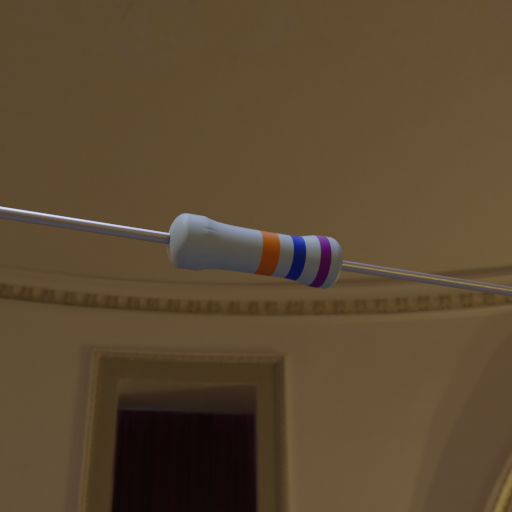
Resistor colour bands (in order): orange, blue, violet